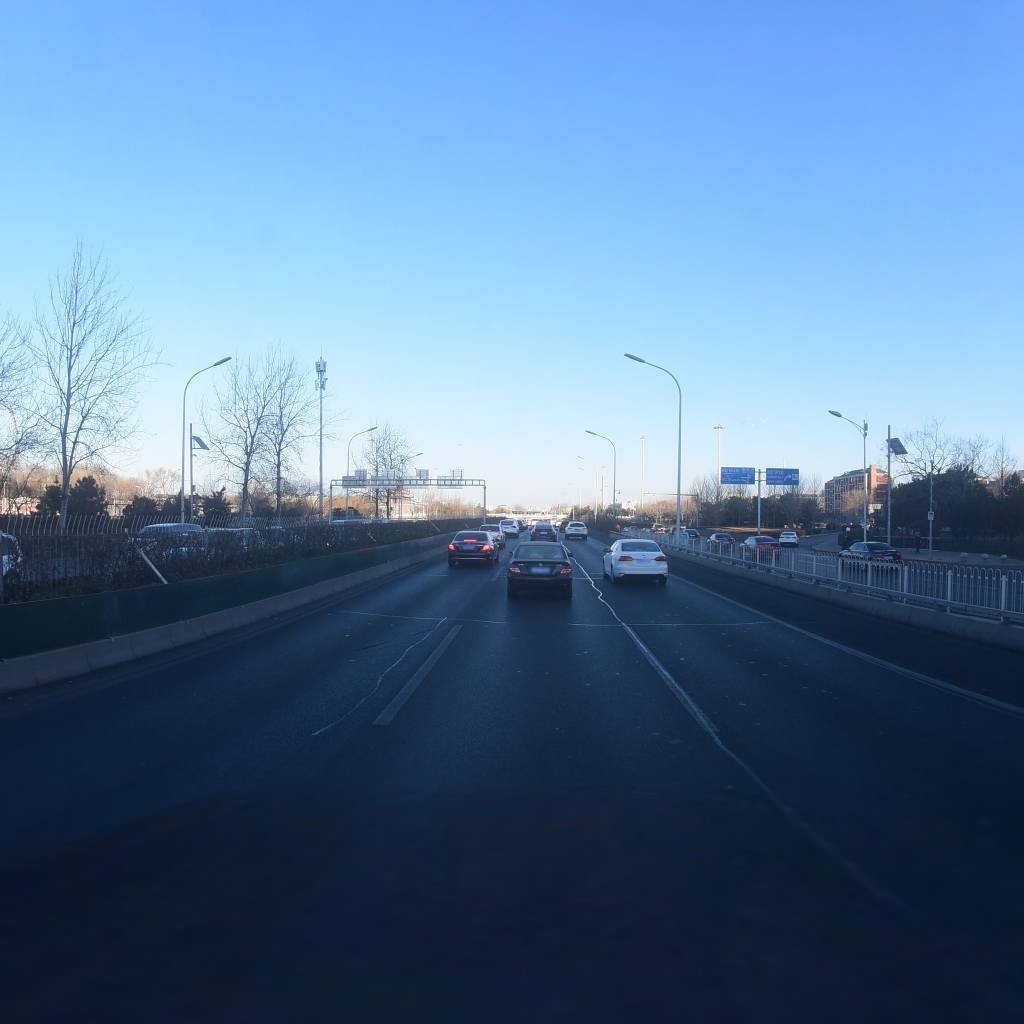
Region: Dongcheng
Road damage annotations: transverse patch, transverse patch, longitudinal patch, longitudinal patch